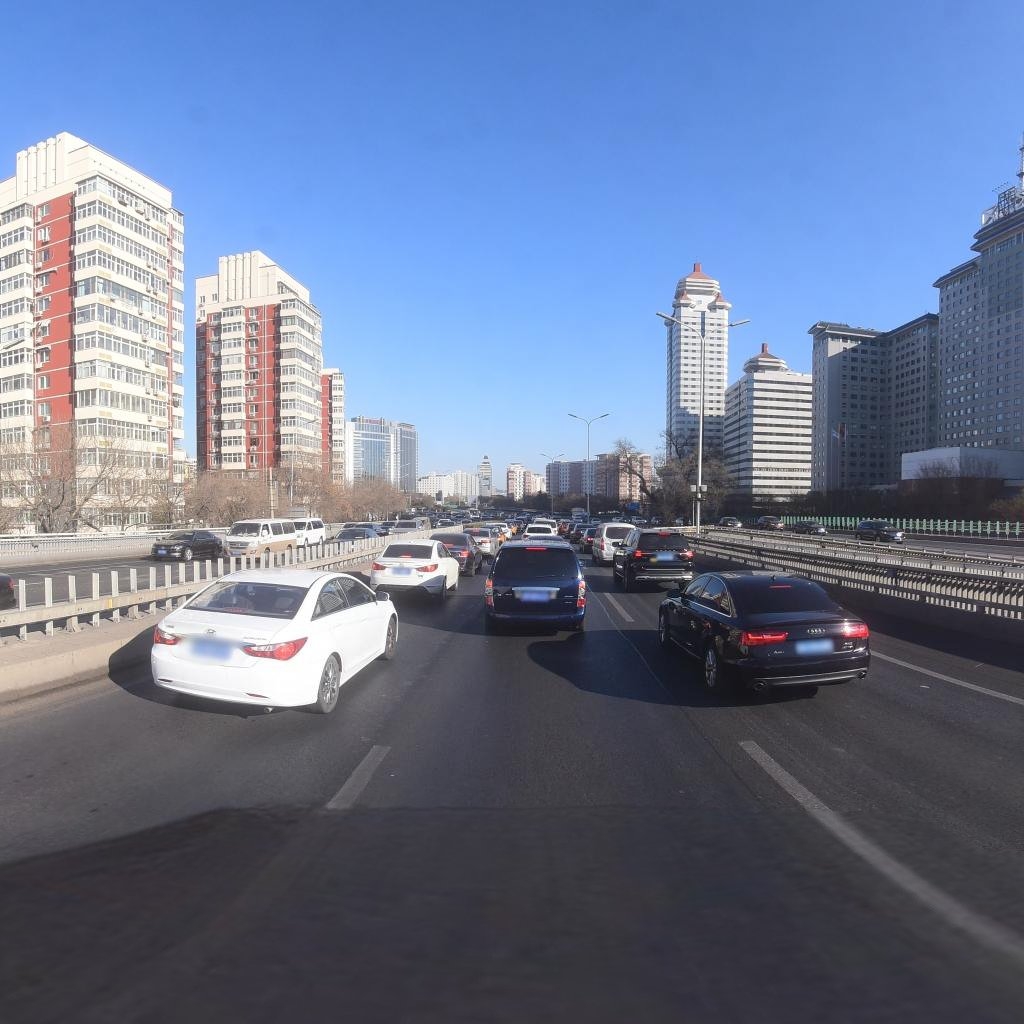
Region: Xicheng
Road damage annotations: longitudinal patch